Question: I can't get this makefile error to go away. I have tried every syntax on earth and I can't figure out what is wrong.
My makefile reads:
'''
huffmanCodeGenerator: main.o
g++ -o huffmanCodeGenerator main.o
main.o: main.cpp ReadFile.h HuffmanCode.h ConstructTree.h WriteFile.h
g++ -c main.cpp
ReadFile.o: ReadFile.cpp ReadFile.h
g++ -c ReadFile.cpp
HuffmanCode.o: HuffmanCode.cpp HuffmanCode.h
g++ -c HuffmanCode.cpp
ConstructTree.o: ConstructTree.cpp ConstructTree.h
g++ -c ConstructTree.cpp
WriteFile.o: WriteFile.cpp WriteFile.h
g++ -c WriteFile.cpp
clean:
&nbps rm *.o huffmanCodeGenerator
'''
I have all of those files in my directory and I keep getting
> error 2 - the system cannot find the file specified.
Here is a screenshot of my directory and error:

Any suggestions on how to fix this? I don't care how pretty or how correct the syntax is. As long as it makes.
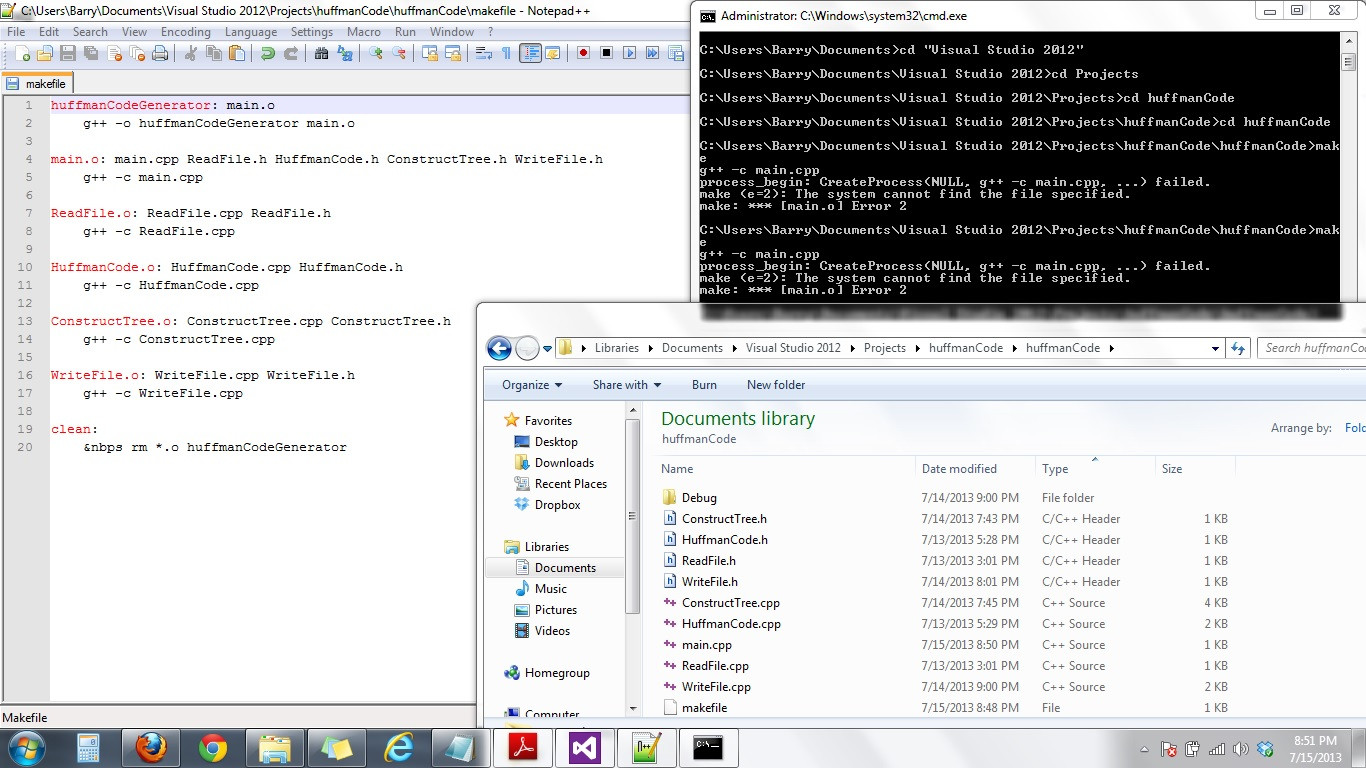
Answer: First problem I see is that your first two lines are incorrect. Linker needs all the object files and not just main.o to link them together.
Secondly, are you sure your Windows knows the path to g++? What happens if you try g++ --help in cmd, for example? (Not sure about this though, I run it like that in Unix).
Thirdly, this looks similar to your problem: <URL>
This <URL>: leads to a conclusion that you need to:
1) have g++.exe in your current folder or
2) have it on your PATH